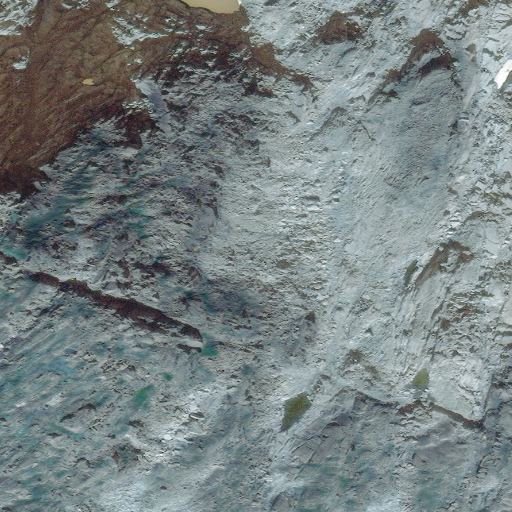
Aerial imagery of mountain in Alaska named Fillmore Peak containing only unknown